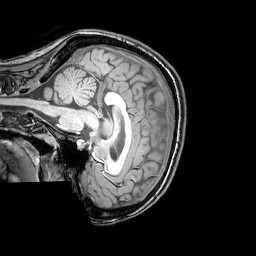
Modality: T1w
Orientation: sagittal
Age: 24
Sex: female
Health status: healthy
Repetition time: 0.081 s
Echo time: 0.037 s